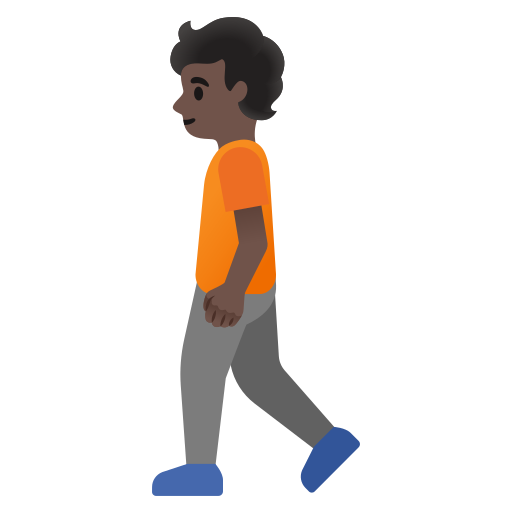
Emoji: 🚶🏿